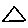
Label: triangle